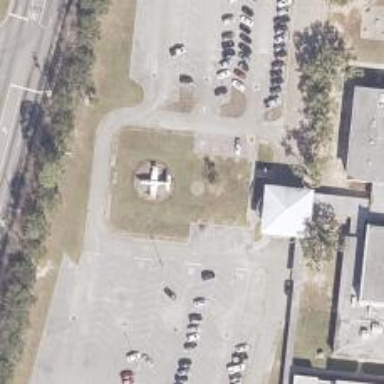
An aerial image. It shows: Parking space is available.